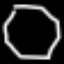
Label: octagon